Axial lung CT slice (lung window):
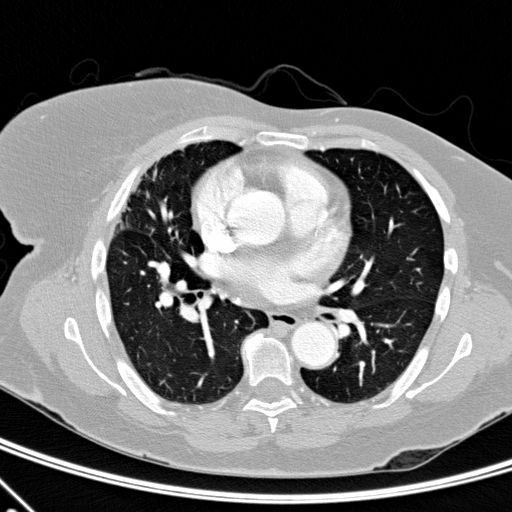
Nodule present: no